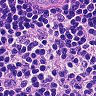
Metastatic tissue present: no